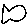
Label: fish